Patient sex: M
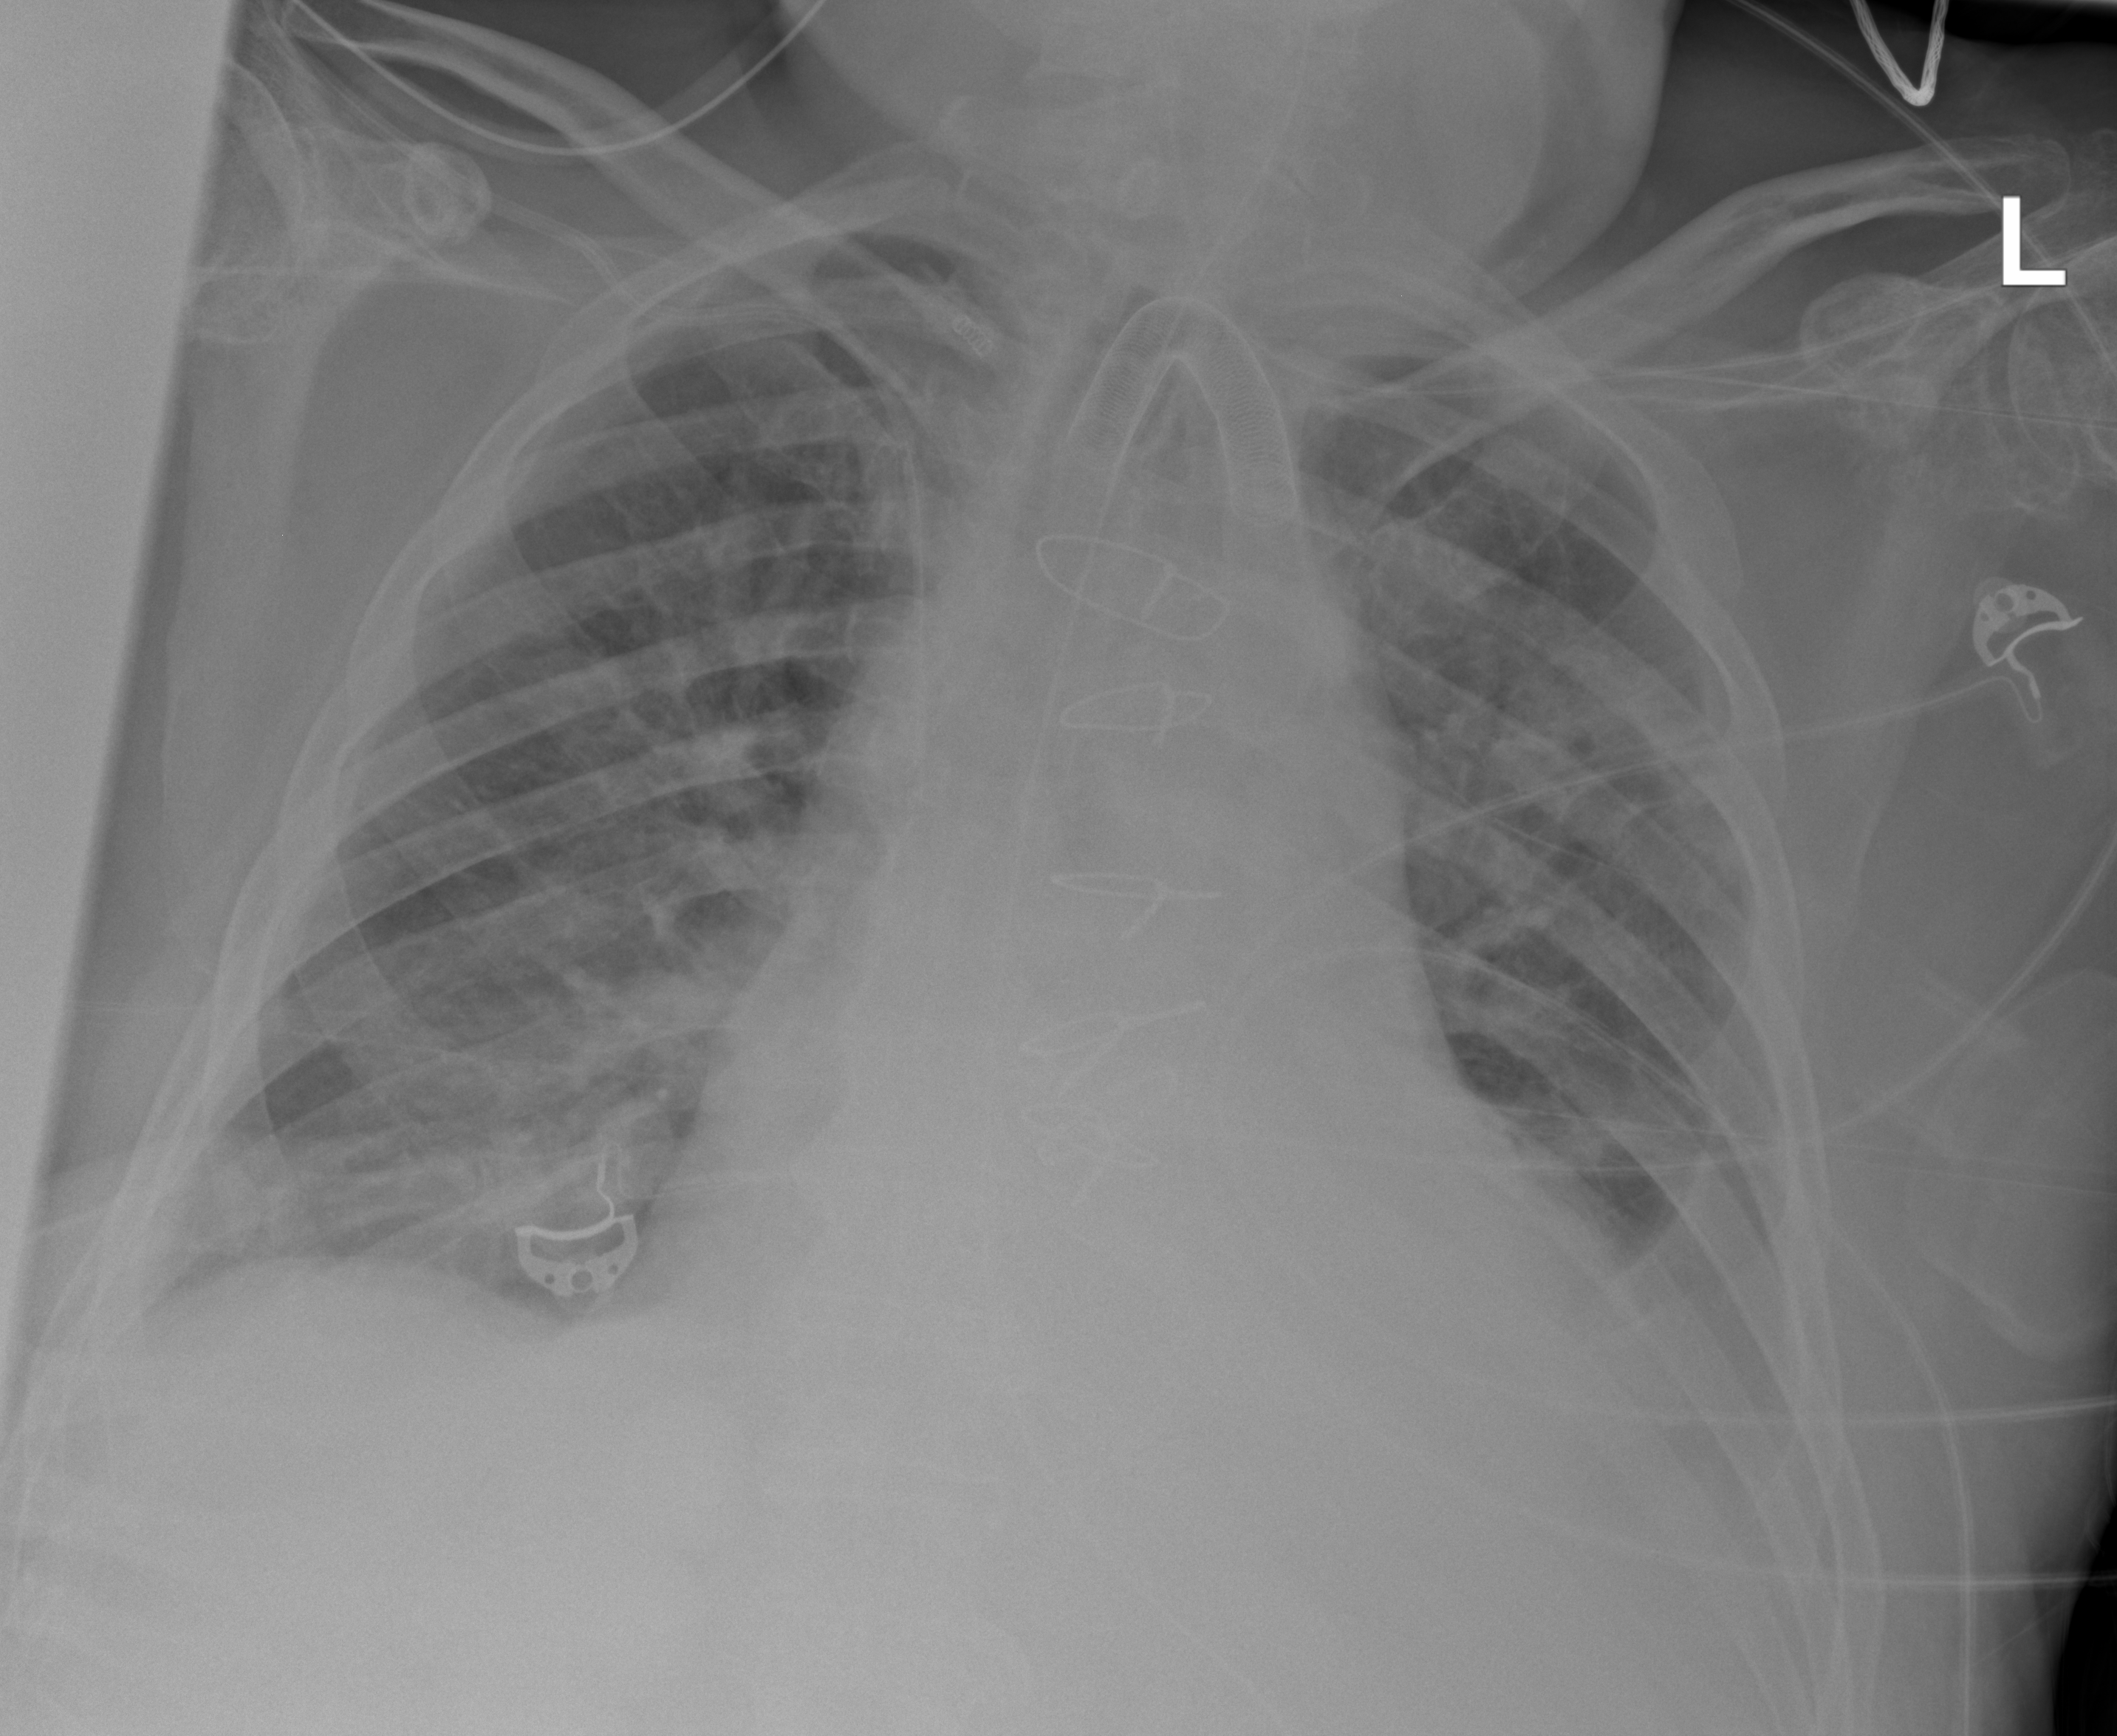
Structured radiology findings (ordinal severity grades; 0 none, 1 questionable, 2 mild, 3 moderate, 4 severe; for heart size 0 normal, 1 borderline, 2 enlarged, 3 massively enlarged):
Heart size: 2
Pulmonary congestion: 0
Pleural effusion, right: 1
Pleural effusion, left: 2
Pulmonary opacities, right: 0
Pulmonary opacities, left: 0
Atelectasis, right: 2
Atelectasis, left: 2